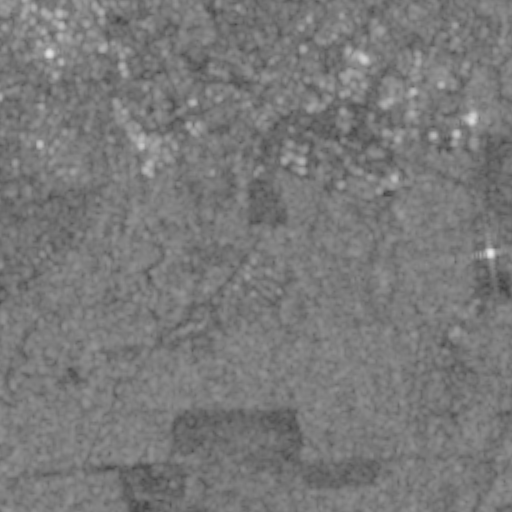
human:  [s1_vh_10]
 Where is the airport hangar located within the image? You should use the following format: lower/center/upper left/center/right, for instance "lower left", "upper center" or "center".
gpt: The airport hangar is located in the upper right of the image.
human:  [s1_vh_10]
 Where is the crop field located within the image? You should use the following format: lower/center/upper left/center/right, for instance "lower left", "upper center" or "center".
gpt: The crop field is located in the upper right of the image.
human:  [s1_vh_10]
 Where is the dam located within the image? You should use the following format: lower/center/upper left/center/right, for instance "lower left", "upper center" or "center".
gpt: The dam is located in the upper left of the image.
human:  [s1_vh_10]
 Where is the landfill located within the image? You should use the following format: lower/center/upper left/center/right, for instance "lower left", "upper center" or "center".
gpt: The landfill is located in the lower right of the image.
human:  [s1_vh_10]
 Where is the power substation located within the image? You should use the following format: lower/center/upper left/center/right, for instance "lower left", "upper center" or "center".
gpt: The power substation is located in the upper left of the image.
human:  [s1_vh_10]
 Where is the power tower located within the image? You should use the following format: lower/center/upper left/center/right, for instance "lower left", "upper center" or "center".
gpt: The power tower is located in the lower right of the image.
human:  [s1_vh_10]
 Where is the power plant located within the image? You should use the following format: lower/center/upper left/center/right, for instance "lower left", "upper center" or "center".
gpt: There is no power plant in the image.

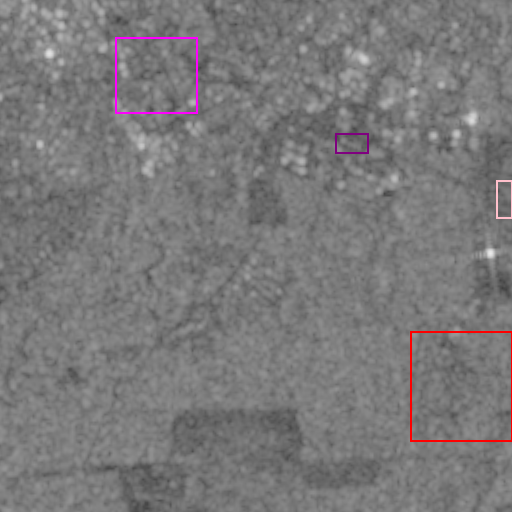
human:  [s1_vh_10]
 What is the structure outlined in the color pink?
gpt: The structure outlined in pink is a crop field.
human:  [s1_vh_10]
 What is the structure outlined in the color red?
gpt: The structure outlined in red is a landfill.
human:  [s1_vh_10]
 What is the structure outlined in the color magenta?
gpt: The structure outlined in magenta is a park.
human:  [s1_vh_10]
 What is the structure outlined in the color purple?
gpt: The structure outlined in purple is a parking lot.
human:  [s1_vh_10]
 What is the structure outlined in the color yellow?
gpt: There is no yellow outline.